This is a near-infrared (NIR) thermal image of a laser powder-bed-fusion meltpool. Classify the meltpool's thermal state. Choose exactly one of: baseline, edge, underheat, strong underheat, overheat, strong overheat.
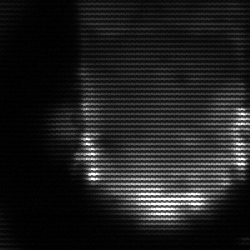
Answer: baseline